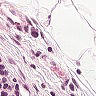
Metastatic tissue present: no